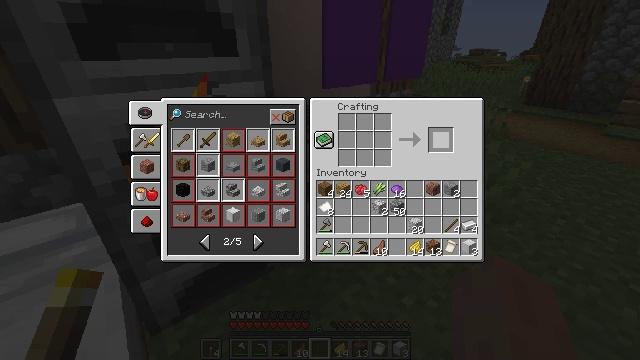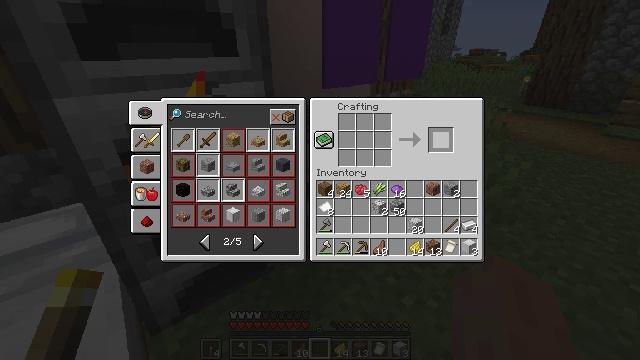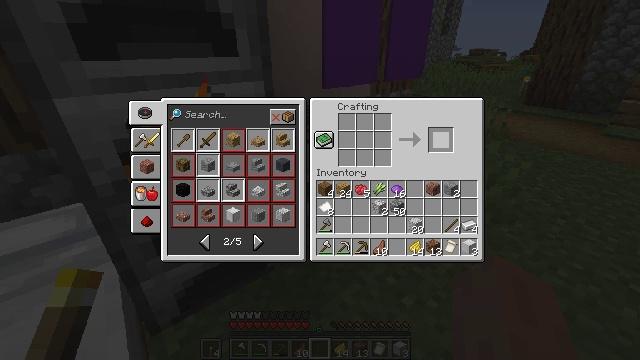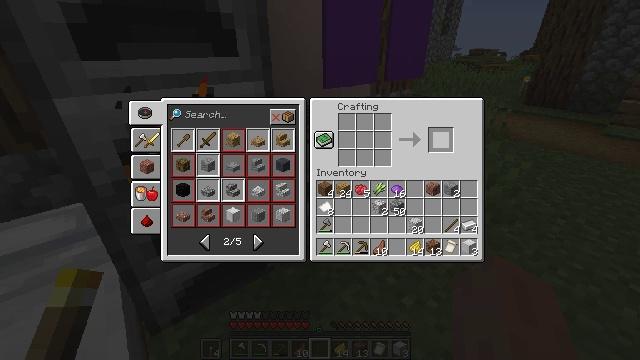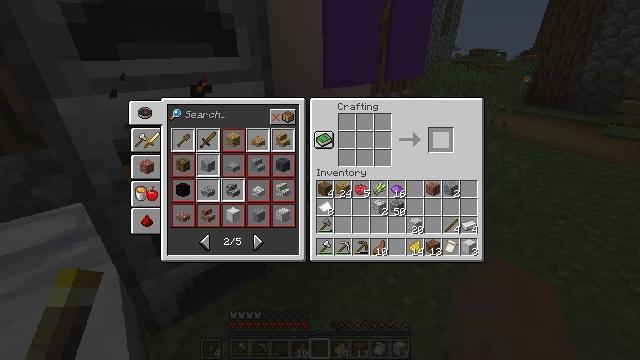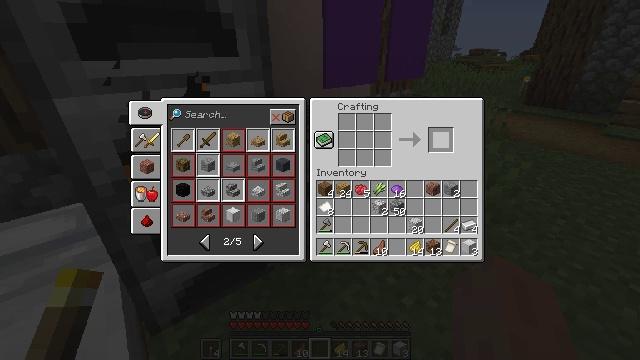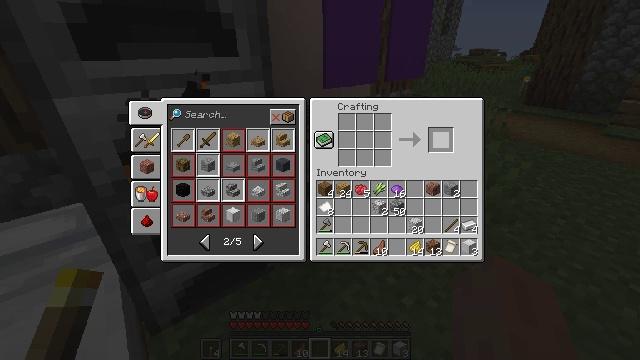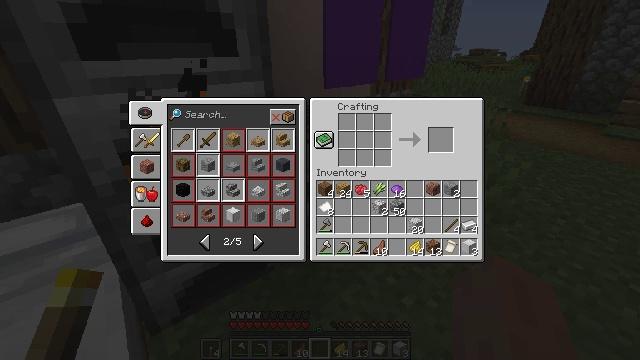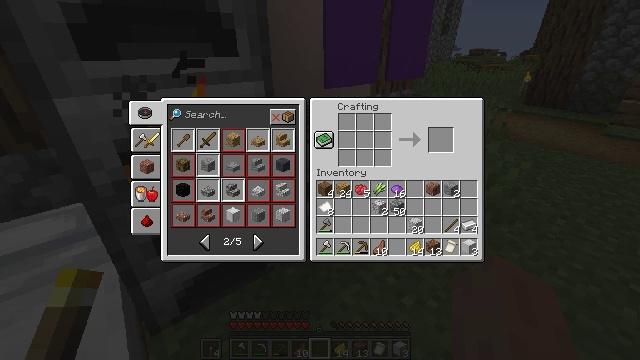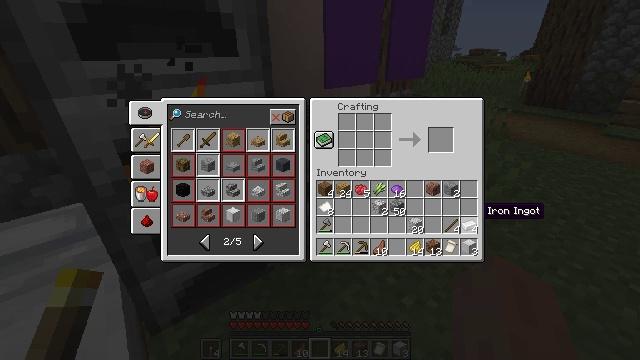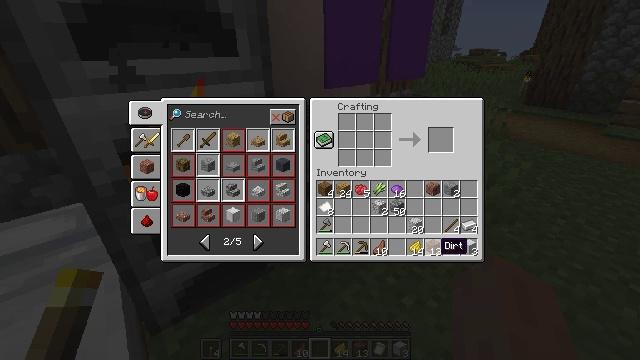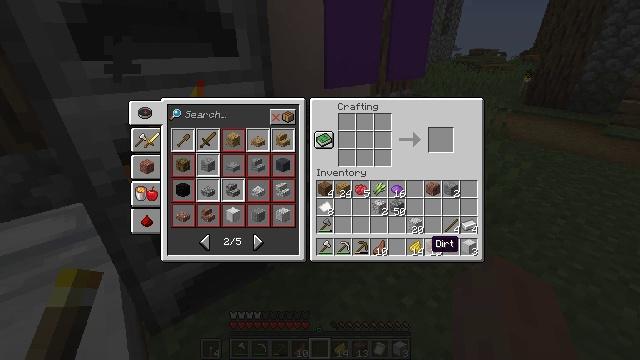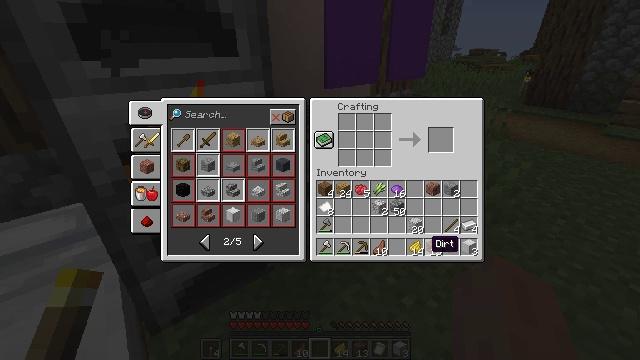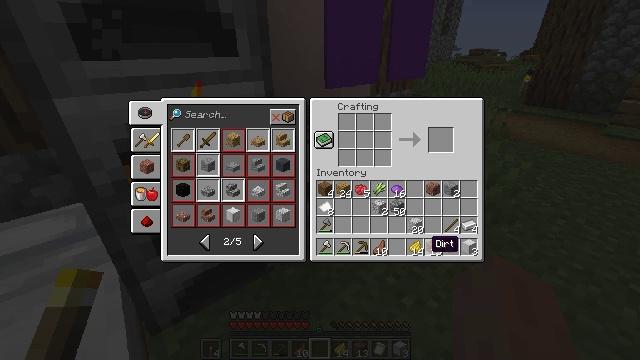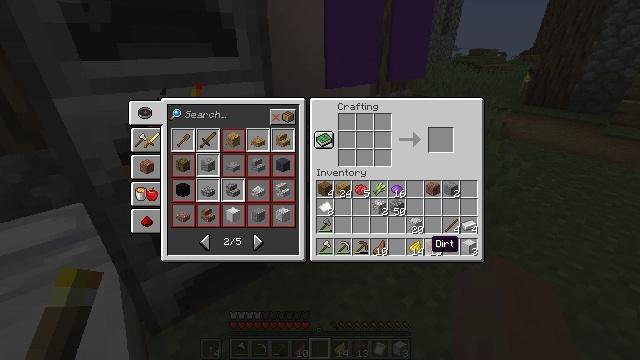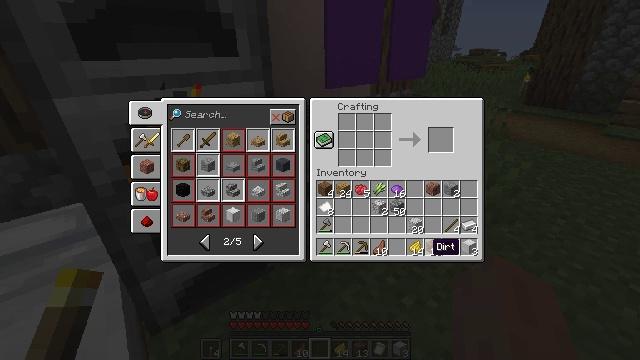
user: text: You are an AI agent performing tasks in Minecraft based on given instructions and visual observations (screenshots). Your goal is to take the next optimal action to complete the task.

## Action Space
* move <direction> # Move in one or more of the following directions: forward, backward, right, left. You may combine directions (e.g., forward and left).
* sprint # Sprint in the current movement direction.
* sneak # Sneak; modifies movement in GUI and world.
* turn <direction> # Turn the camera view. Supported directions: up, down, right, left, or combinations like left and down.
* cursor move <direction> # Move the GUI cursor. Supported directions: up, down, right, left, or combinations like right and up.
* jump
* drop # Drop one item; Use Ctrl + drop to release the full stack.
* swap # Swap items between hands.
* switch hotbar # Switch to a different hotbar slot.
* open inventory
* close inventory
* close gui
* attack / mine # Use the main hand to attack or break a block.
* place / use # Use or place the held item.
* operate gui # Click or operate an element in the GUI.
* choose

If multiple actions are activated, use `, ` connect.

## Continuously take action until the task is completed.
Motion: motion action
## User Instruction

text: Put polished diorite in the crafting table to make polished diorite stairs.
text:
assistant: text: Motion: sneak, open gui
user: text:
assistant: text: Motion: sneak
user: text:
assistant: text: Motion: sneak
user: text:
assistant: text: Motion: sneak
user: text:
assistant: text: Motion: no_op
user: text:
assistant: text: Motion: no_op
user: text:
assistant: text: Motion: cursor move right and down
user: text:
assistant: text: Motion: cursor move down
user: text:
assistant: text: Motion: cursor move right and down
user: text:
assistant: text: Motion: cursor move left and down
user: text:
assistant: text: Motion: cursor move left
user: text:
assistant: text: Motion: no_op
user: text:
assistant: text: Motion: no_op
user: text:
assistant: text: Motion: no_op
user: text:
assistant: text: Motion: no_op
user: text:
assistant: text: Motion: no_op
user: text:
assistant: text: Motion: no_op
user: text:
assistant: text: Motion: no_op
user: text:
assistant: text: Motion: no_op
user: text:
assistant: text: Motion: no_op
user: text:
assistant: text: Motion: cursor move left and up
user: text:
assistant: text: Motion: cursor move up
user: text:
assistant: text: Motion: no_op
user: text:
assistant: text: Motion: no_op
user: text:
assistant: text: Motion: cursor move down
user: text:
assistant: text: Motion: no_op
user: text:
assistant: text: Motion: no_op
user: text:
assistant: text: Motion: no_op
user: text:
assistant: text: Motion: no_op
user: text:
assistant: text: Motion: no_op